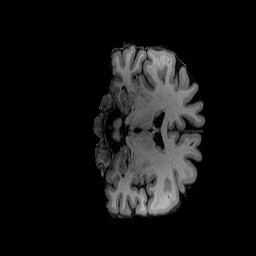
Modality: T1w
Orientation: coronal
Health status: healthy